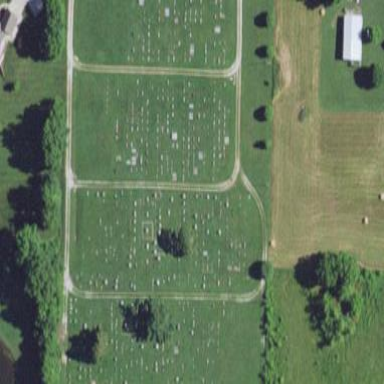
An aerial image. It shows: Cemetery.